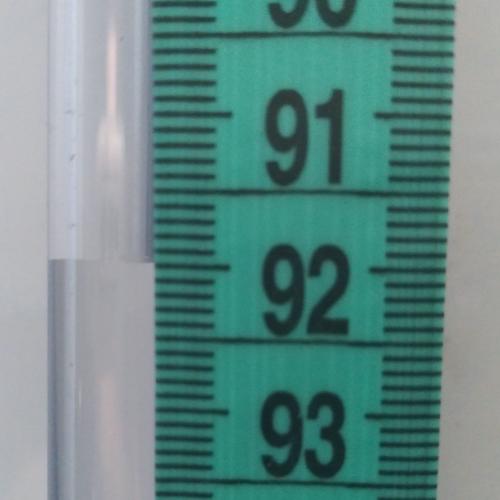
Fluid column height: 92.0 cm